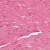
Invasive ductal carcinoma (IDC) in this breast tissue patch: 1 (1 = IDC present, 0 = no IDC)